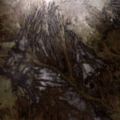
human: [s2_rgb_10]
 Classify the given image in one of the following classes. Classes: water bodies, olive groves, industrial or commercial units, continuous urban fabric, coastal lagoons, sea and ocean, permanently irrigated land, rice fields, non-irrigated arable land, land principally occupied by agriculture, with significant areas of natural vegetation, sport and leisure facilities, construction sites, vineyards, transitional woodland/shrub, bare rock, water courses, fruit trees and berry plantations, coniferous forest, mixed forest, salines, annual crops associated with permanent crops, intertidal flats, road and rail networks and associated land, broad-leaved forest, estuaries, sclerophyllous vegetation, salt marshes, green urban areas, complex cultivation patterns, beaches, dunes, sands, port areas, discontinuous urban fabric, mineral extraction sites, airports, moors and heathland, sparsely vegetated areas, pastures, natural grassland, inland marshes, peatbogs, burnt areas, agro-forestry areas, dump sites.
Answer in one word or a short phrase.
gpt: moors and heathland, peatbogs